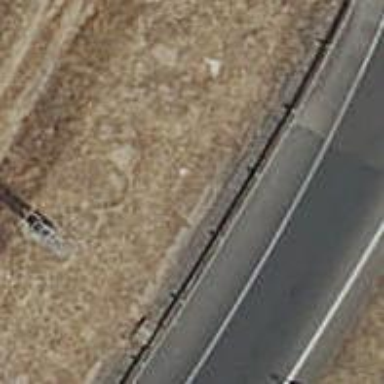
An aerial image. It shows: Guard rail.